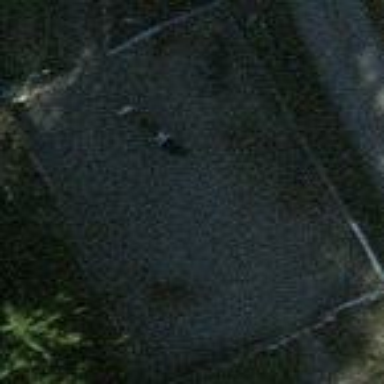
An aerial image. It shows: Equestrian pitch enclosed by fence.